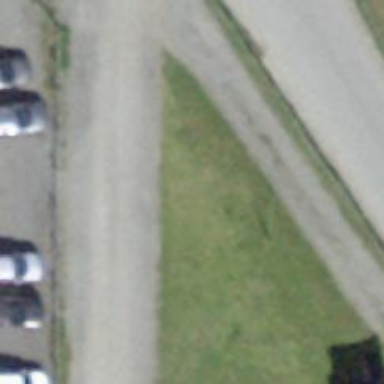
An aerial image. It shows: Bench for seating.